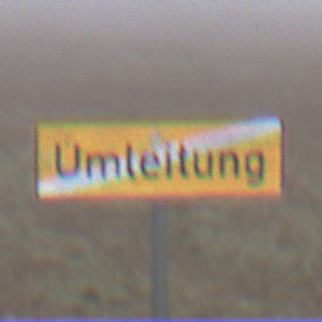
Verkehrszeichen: EndeDerUmleitungsankuendigung
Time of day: MorningAfternoon
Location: Outdoor (RoadRail)
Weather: Overcast
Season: NotSpecified
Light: Natural